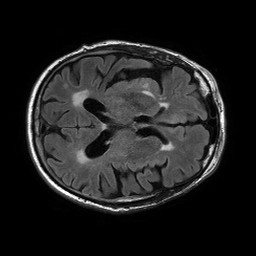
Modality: FLAIR
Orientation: axial
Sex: male
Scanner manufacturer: philips
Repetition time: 11 s
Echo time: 0.125 s